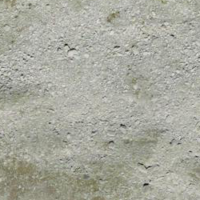
EUNIS habitat code: 48
Species observed at this site:
Rhodiola rosea